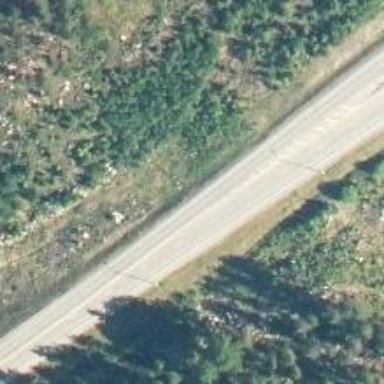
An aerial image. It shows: Asphalt trunk highway.